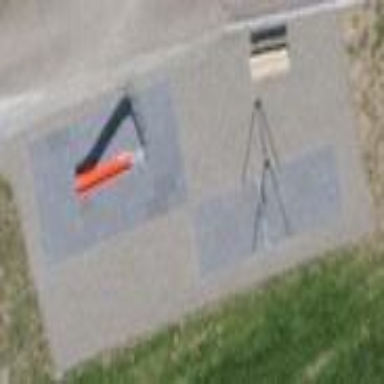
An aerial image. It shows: Playground area for leisure activities on the land.